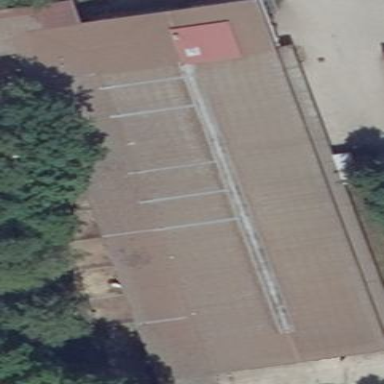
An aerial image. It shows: Farm auxiliary building used for equestrian sports.